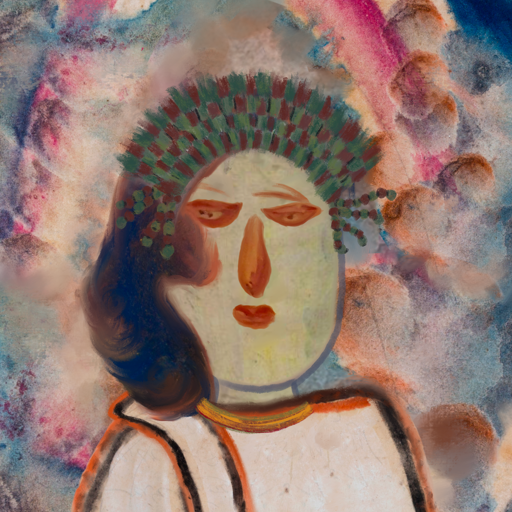
Background: Rupkatha, Head And Neck Front: Hill_Girl, Face Front: Pious_Lady, Bust: Roy_Bahadur, Hair Front: Mother_And_Son_Son, Head Accessory: After_Raid_Crown, Second Necklace: Blank, Necklace: Mother_And_Son_Son, Baby: Blank